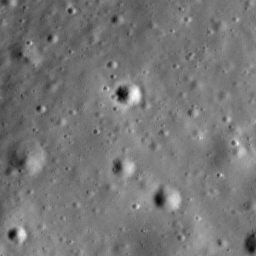
Host type: hard_negative
Lunar coordinates: latitude -8.95, longitude -80.791